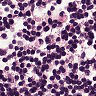
Metastatic tissue present: no